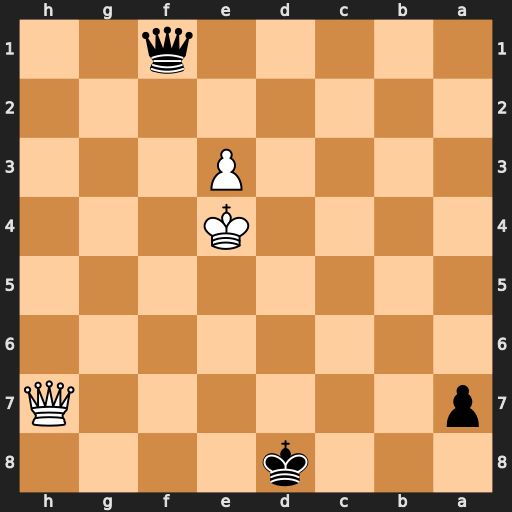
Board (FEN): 3k4/p6Q/8/8/4K3/4P3/8/5q2
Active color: b
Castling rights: -
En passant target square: -
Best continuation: Qb1+ Ke5 Qxh7